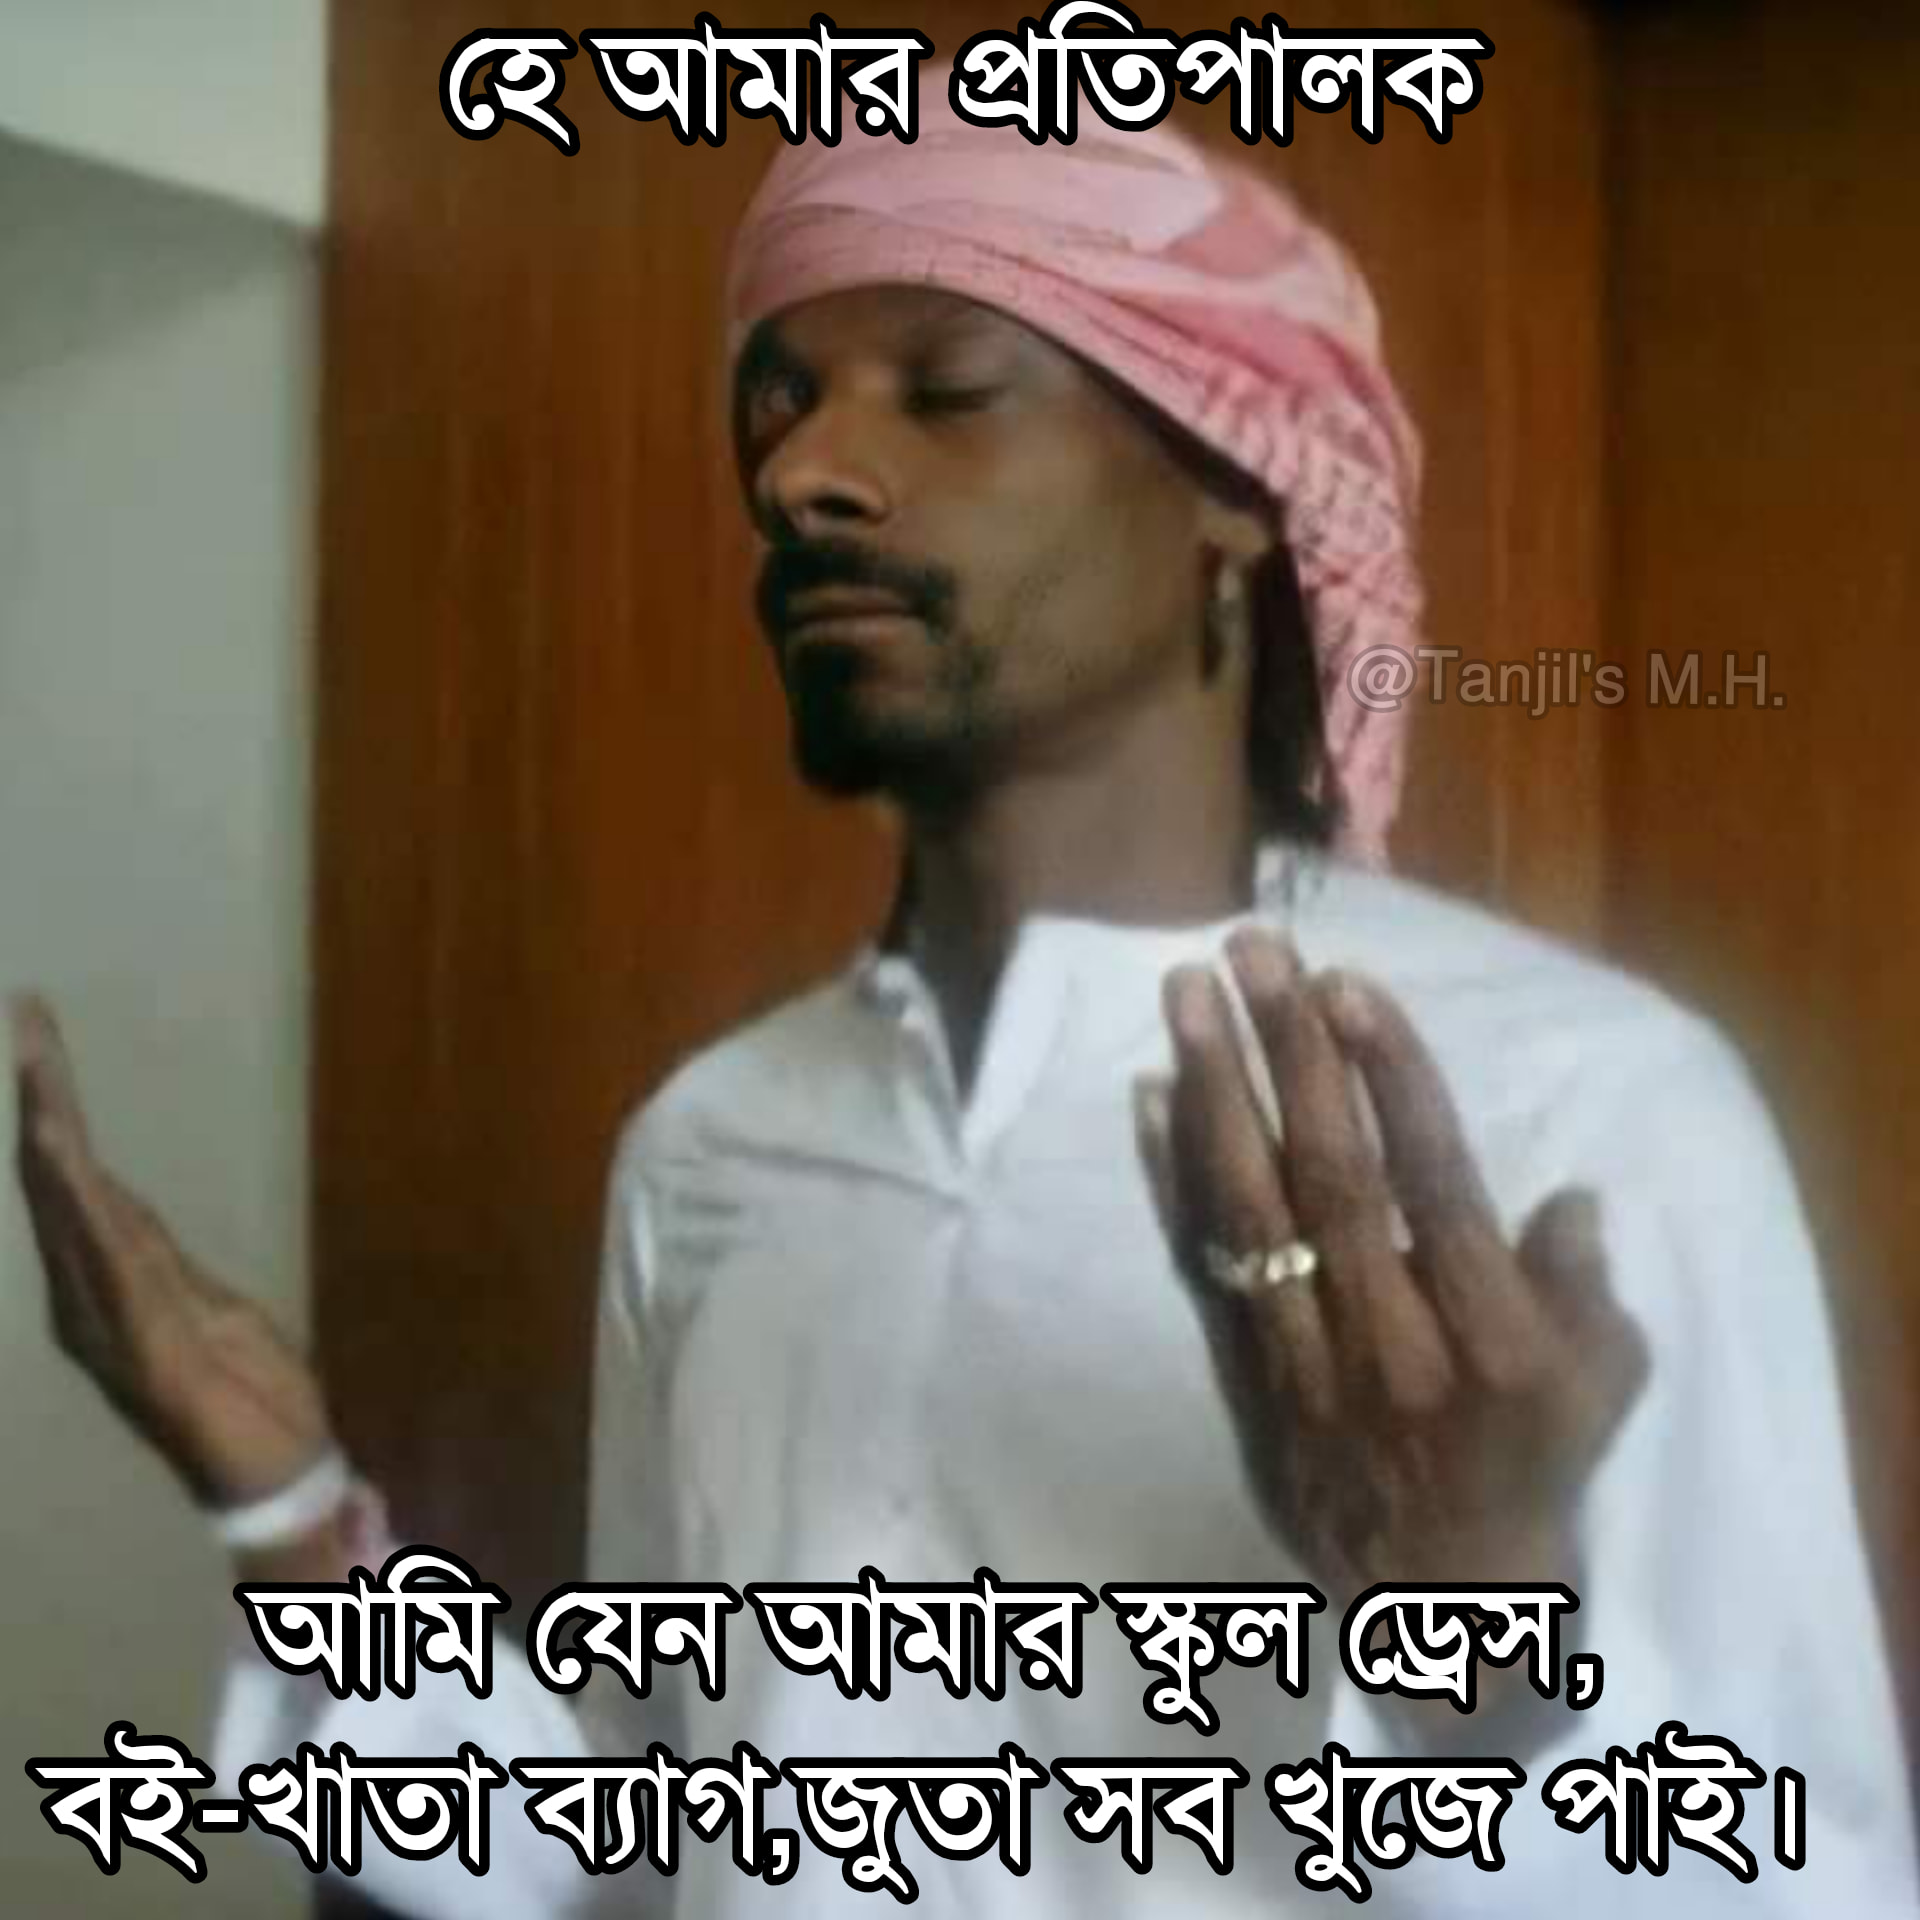
Caption: হে আমার প্রতিপালক     আমি যেন আমার স্কুল ড্রেস, বই-খাতা ব্যাগ , জুতা সব খুঁজে পাই ।
Label: non-hate